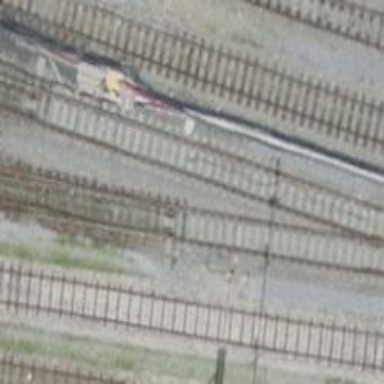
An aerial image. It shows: Rail yard with electrified rails. The contact line carries electricity at voltages of 3000 and 15000.